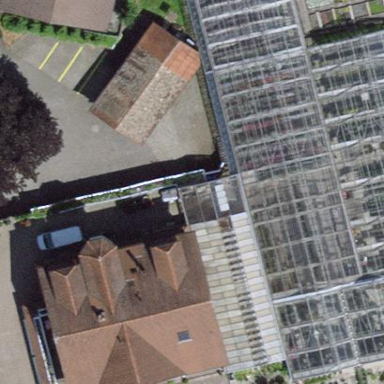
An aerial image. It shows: Area dedicated to greenhouse horticulture.